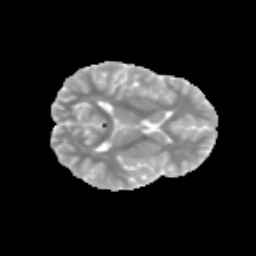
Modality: MD
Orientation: axial
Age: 13
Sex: female
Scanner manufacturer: siemens
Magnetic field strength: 3 T
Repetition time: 3.8 s
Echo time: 0.07 s